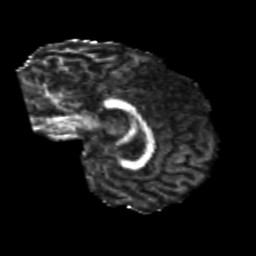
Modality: FA
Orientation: sagittal
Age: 22
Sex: female
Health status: healthy
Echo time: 0.074 s